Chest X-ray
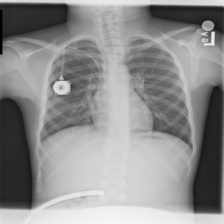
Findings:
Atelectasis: negative
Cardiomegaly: negative
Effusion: negative
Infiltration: negative
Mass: negative
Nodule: negative
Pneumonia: negative
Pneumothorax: negative
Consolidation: negative
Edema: negative
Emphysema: negative
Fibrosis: negative
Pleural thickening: negative
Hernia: negative